Platform: macOS
Application: Arc Browser
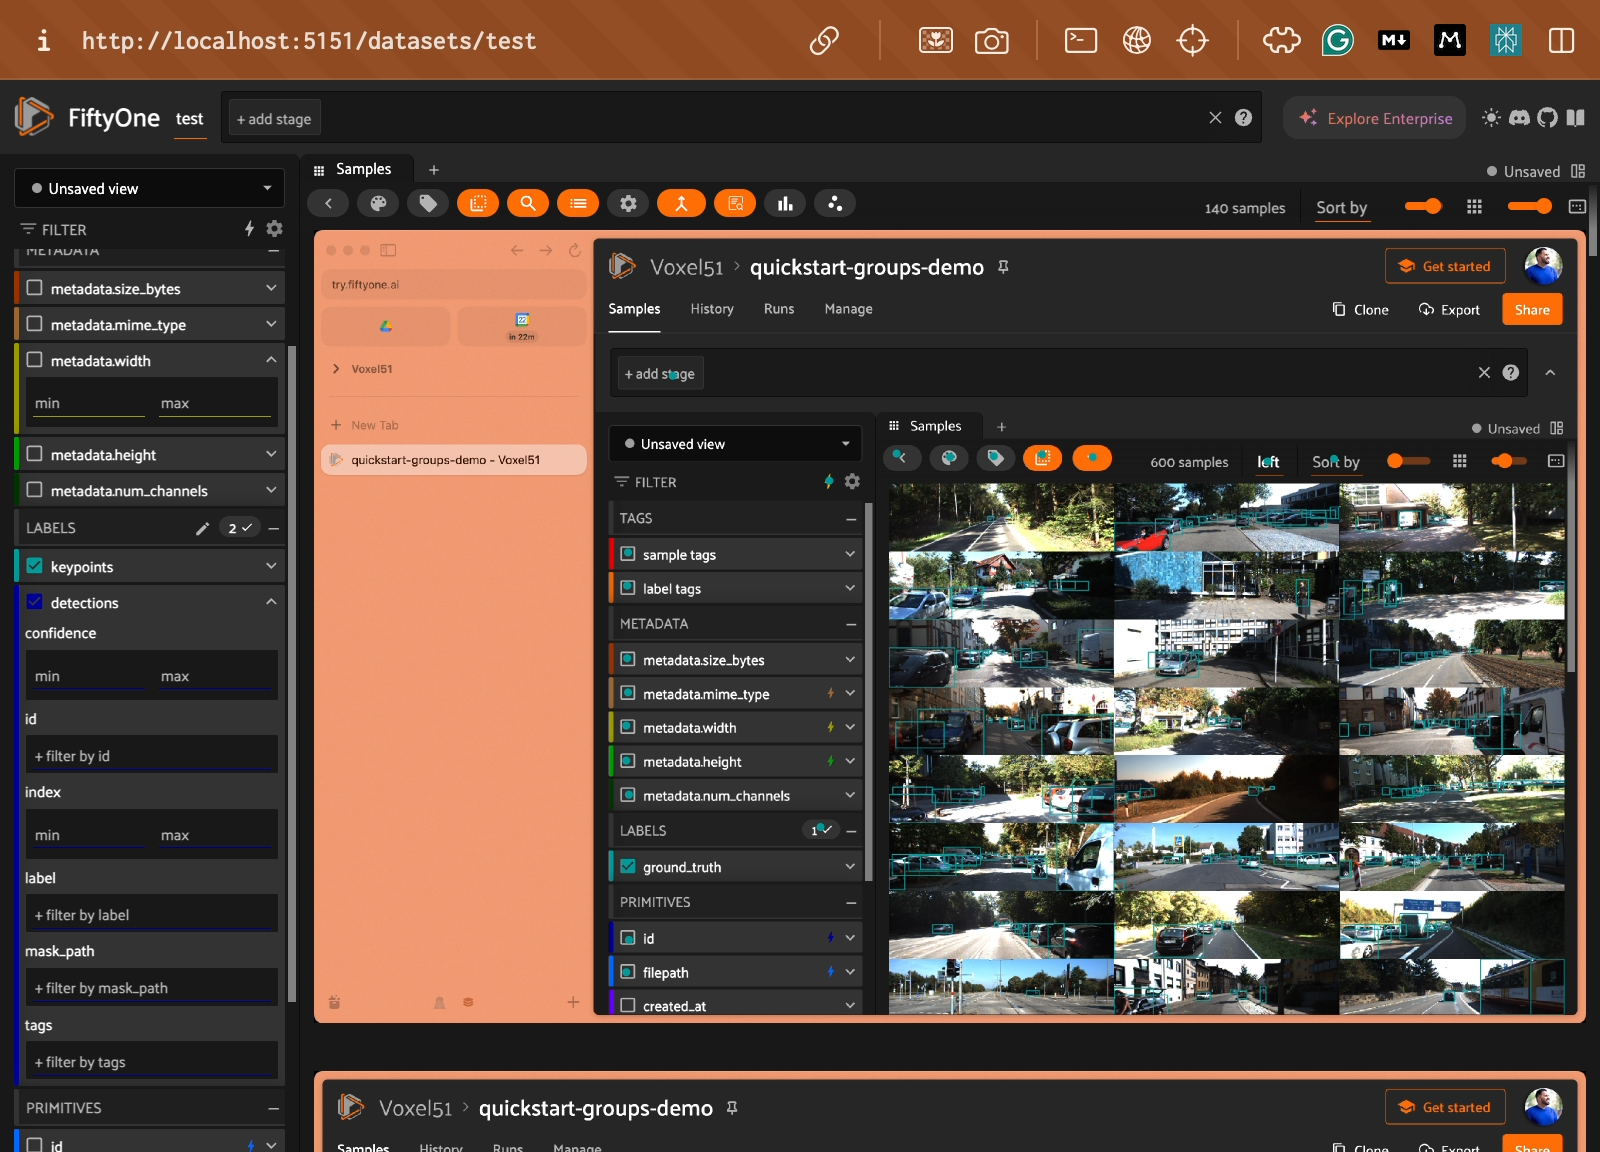
task_description: Reset zoom for samples in the samples panel
action_type: click
element_info: Icon
steps_since_start: 1